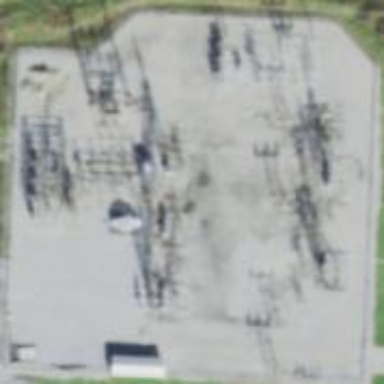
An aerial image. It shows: Power substation.